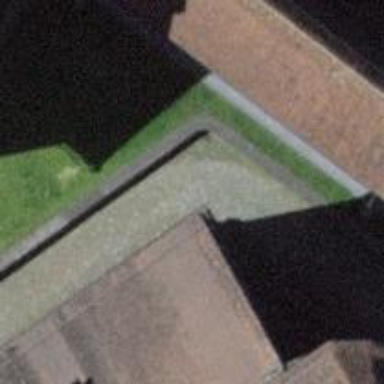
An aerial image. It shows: Footway with unhewn cobblestone surface.